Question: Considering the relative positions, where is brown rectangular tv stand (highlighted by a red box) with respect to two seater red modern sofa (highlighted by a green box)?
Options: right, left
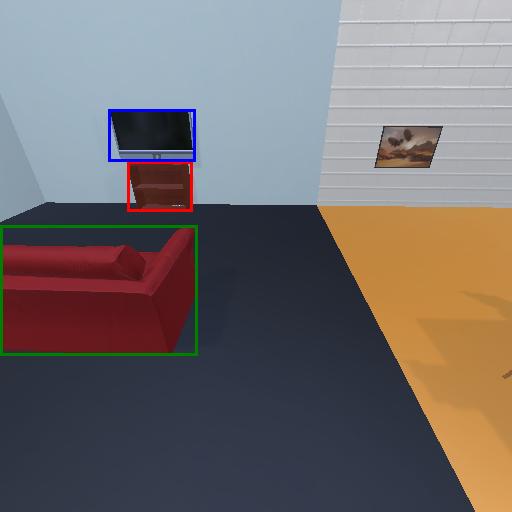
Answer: right